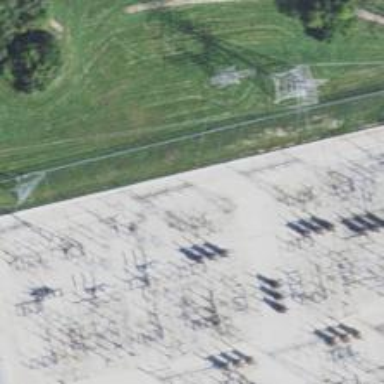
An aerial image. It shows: Switch used for power control.